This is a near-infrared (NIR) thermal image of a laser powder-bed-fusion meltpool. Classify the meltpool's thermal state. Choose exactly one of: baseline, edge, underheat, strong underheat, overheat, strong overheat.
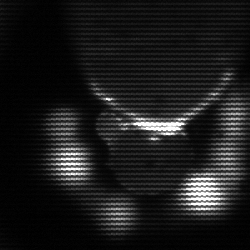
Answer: baseline